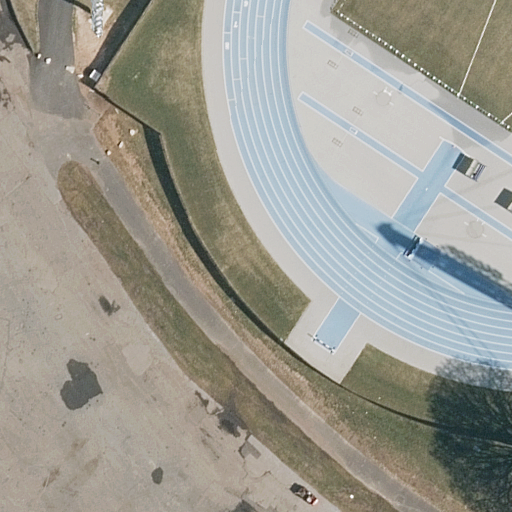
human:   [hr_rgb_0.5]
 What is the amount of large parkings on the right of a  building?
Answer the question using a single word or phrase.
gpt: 0

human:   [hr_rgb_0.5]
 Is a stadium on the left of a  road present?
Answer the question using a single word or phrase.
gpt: no

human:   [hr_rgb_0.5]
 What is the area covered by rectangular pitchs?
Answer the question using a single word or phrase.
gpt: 970m2

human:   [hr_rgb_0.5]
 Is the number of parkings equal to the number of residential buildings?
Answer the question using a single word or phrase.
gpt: no

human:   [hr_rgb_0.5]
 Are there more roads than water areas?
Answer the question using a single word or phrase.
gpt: yes

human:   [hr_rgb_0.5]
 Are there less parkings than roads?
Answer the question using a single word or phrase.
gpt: yes

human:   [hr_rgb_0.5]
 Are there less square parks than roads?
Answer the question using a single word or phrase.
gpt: yes

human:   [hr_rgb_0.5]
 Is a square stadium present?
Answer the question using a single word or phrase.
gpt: no

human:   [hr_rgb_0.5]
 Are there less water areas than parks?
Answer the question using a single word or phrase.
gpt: yes

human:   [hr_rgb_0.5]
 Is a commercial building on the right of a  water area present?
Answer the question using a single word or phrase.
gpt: no

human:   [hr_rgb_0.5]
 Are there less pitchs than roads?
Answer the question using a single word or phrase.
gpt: yes

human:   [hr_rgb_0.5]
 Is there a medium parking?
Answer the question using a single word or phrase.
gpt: no

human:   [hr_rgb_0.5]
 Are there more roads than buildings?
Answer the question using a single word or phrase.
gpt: yes

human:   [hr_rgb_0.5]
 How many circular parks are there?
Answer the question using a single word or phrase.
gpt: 0

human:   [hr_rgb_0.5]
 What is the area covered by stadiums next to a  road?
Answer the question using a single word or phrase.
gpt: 4094m2

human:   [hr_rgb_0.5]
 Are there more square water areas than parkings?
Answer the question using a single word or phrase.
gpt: no

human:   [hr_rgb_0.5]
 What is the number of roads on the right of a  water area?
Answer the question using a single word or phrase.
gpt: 0

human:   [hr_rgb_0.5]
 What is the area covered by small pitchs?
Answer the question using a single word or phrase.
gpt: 0m2

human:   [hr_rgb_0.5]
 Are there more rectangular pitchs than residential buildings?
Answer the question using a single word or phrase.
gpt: yes

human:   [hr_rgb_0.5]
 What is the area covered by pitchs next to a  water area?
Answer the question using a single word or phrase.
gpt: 0m2

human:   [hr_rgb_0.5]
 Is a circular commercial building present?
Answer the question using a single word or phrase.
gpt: no

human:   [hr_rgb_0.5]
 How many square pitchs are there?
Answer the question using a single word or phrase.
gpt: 0

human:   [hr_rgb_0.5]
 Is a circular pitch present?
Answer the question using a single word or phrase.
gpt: no

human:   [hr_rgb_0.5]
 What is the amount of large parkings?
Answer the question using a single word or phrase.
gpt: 1

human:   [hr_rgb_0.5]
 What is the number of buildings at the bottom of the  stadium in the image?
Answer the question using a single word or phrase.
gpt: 0

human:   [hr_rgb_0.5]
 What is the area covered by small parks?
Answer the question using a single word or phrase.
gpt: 0m2

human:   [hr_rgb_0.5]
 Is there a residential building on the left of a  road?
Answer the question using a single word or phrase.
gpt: no

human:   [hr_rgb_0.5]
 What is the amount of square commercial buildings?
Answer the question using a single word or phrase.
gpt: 0

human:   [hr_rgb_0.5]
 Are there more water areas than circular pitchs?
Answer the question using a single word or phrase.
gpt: no

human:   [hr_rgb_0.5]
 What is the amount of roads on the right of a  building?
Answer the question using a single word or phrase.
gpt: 0

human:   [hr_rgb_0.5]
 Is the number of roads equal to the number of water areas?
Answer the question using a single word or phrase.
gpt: no

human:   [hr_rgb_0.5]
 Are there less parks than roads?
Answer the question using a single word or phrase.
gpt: yes

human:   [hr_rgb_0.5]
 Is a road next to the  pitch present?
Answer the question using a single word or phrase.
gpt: yes

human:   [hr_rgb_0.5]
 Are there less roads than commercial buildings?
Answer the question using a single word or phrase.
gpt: no

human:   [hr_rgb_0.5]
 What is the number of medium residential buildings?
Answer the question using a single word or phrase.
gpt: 0

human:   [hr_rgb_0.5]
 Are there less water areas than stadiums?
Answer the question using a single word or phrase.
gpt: yes